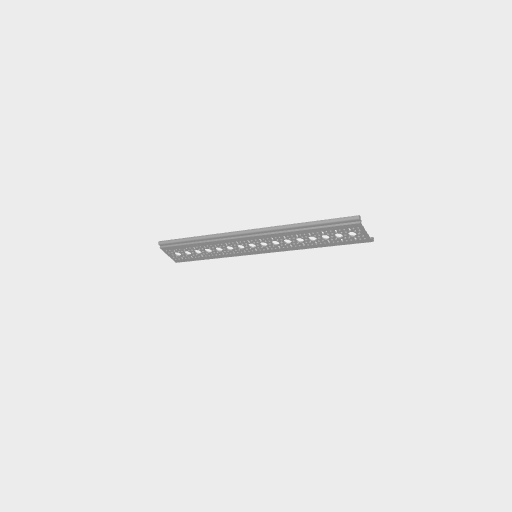
Part: RailChannel16H